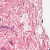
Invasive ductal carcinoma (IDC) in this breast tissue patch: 0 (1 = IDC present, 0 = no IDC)